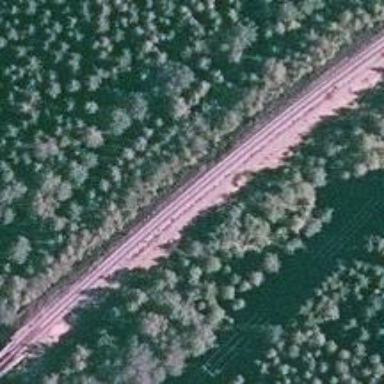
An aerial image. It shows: Continuous rail for railway.